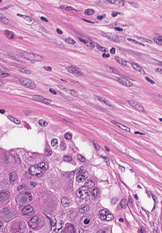
Tumor epithelial tissue: yes
Tumor-associated stroma tissue: yes
Normal tissue: no